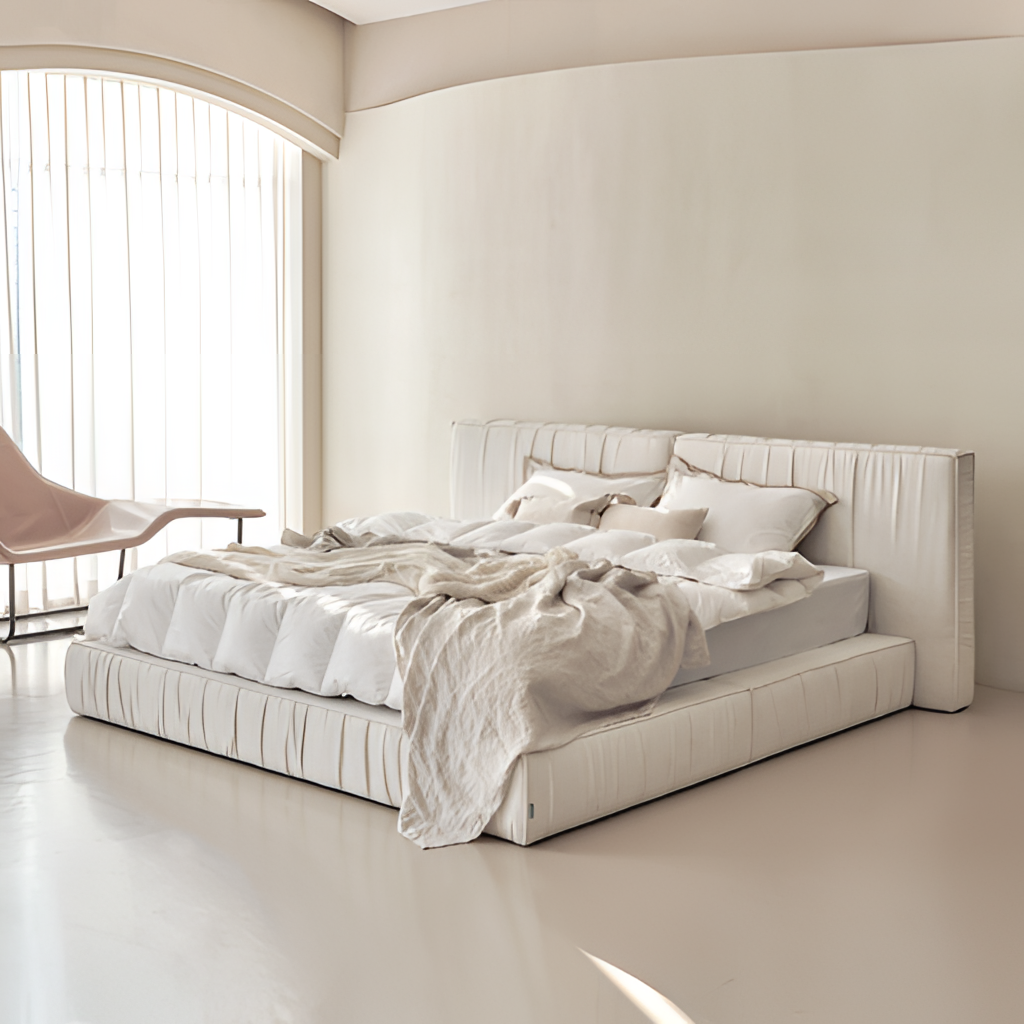
bedroom, fabric bed, cream paint wallpaper, with solid pattern, tile flooring, with smooth pattern, minimalist